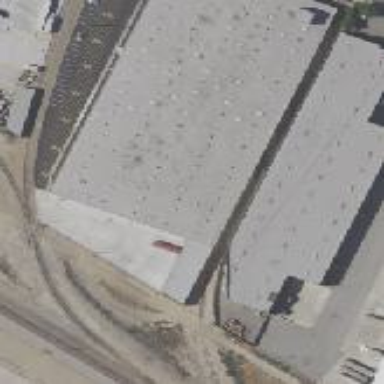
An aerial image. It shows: Warehouse building.